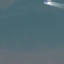
Land use / land cover class: SeaLake